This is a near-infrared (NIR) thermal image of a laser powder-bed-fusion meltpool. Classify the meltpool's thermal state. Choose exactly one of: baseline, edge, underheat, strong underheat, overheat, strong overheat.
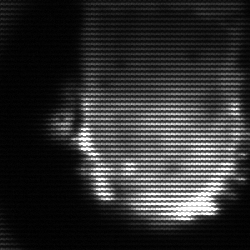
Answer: baseline